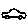
Label: car